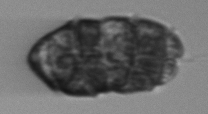
Label: Margalefidinium